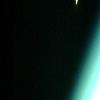
Label: space